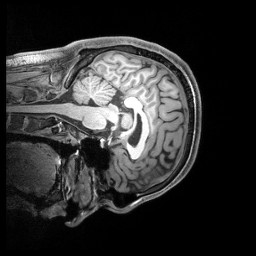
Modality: T1w
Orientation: sagittal
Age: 28
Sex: male
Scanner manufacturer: siemens
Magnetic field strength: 3 T
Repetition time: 2.4 s
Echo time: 0.00219 s